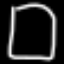
Label: square